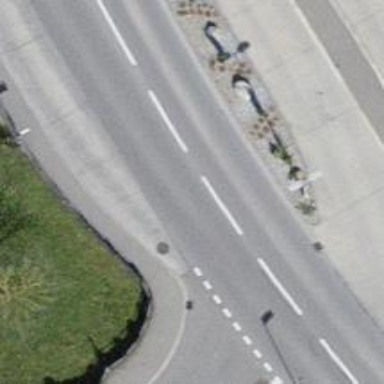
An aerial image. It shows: Tertiary road with asphalt surface.